Group 1:
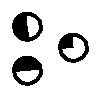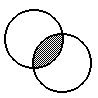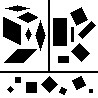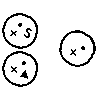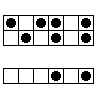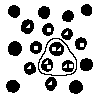
Group 2:
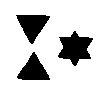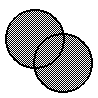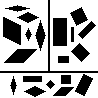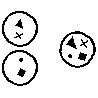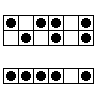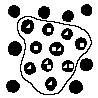
Rule separating the two groups: Intersection (AND) vs. union (OR).
Concepts: set_intersection, set_union
Author: Aaron David Fairbanks